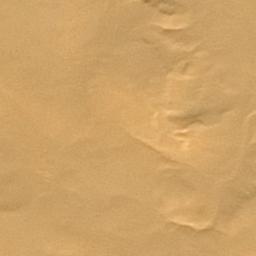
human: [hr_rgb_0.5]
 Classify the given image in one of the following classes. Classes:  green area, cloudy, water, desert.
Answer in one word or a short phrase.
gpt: desert